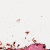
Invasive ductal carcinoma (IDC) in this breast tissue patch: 0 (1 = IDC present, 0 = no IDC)